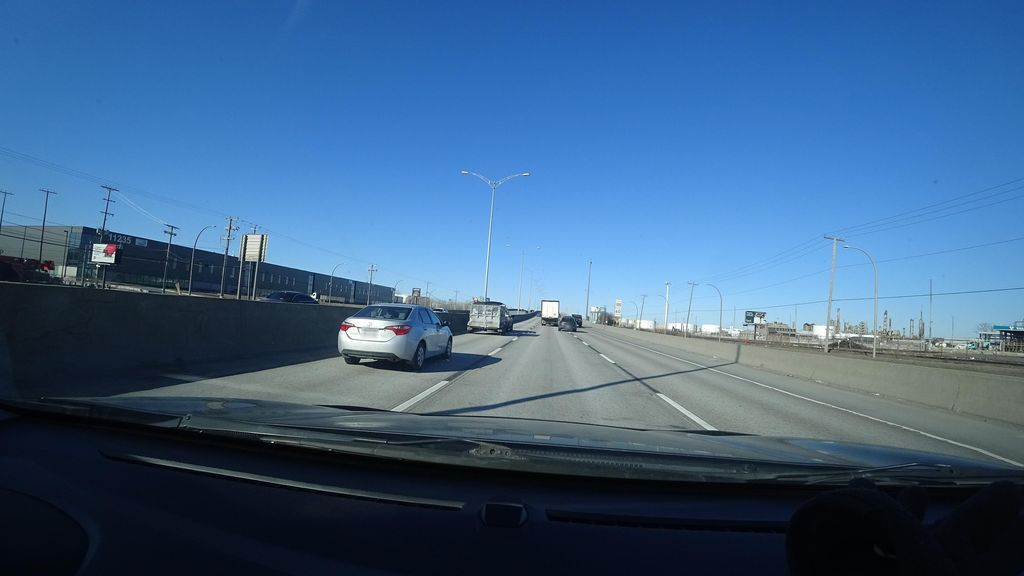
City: montreal